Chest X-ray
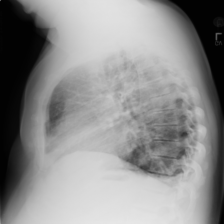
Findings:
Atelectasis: negative
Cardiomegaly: negative
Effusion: negative
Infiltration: negative
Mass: negative
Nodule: negative
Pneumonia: negative
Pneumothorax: negative
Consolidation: negative
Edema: negative
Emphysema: negative
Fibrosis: negative
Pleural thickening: negative
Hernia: negative